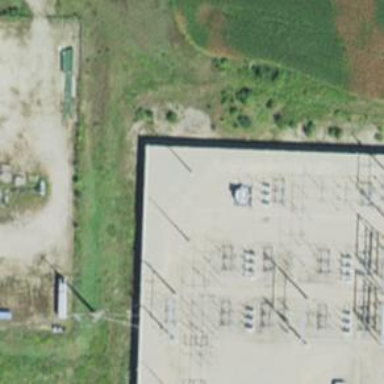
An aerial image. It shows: Mast used for lightning protection.